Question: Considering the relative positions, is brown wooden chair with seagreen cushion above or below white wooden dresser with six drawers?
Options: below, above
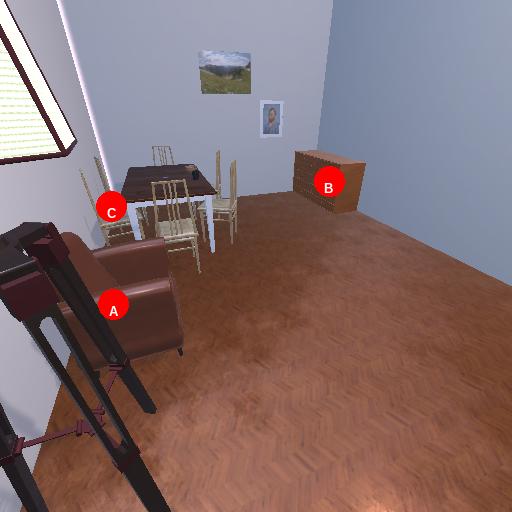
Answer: below